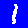
Digit: 1